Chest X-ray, AP view. Patient: 63 years old, sex F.
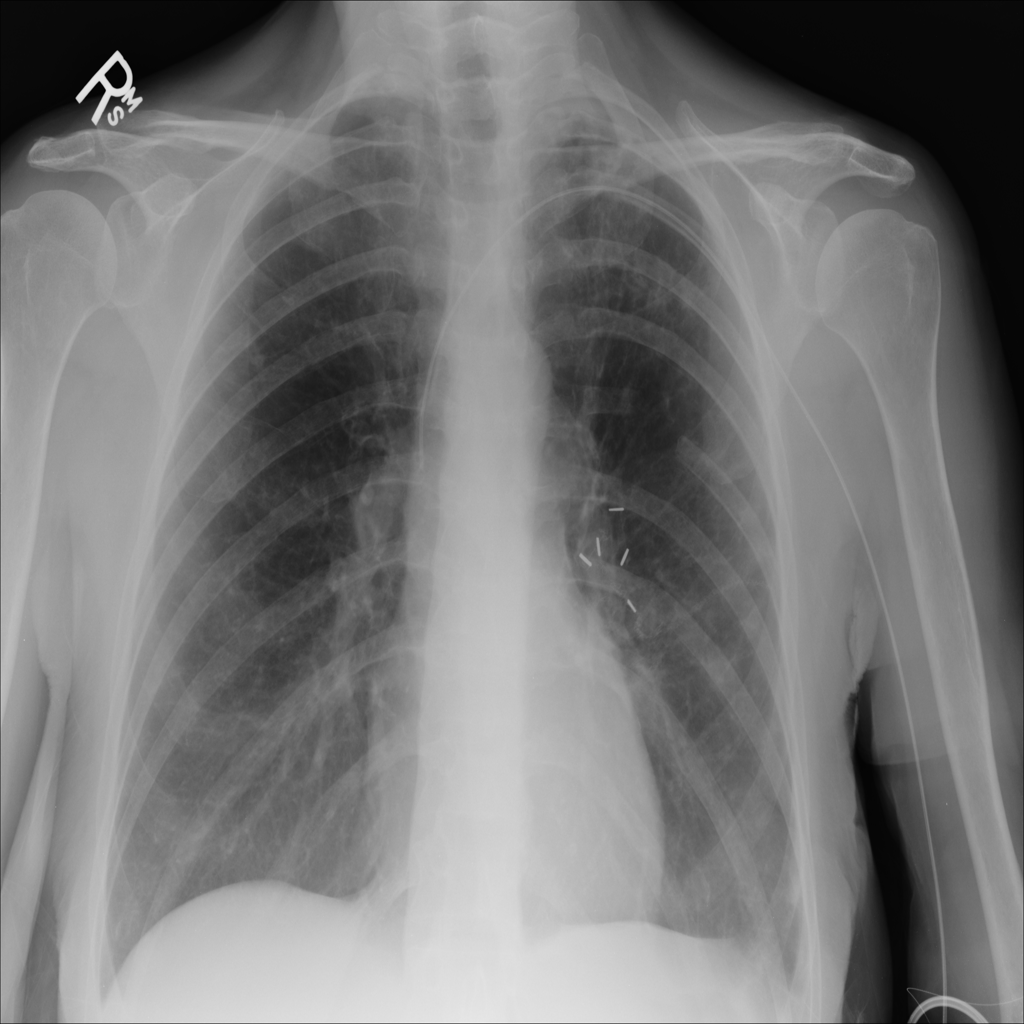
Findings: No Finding